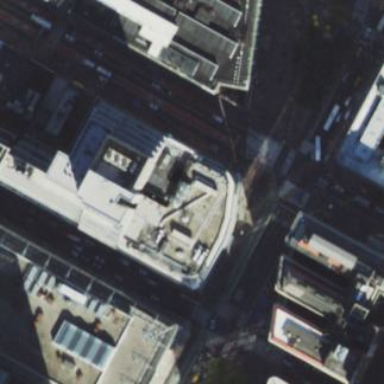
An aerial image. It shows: The building has flat concrete roof.